Question: I created a spare list that have Part In and Part Out. As illustrate in image below.

As you can see there is Part In, Part Out and Stock Balance. Which when I enter the Part In value=1, the Stock balance value is equal to 1 and when I enter the Part Out value it will deduct the stock balance value. The problem is how to capture the Stock balance value from row 1 into row 2? The idea when entered new value Part In :
'''
[Stock Balance row 2 = Stock Balance from row 1 + Part In]
'''
I hope you understand my explanation and will help me out. Thank you.
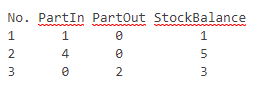
Answer: As it's too long for a comment I'll add this as an answer to flesh out my comment of
> it may be better just to have three fields in the table - date/time of
transaction, direction of transaction (in or out) and number of parts
in transaction. You can then add all the parts in, minus all the parts
out and get the balance at any point in time
Run the following VBA to create a table containing the three fields and add some sample data:
'''
Sub Test()
With DoCmd
.SetWarnings False
.RunSQL "CREATE TABLE Stock (" & _
"Date_Time DateTime, Direction CHAR, Unit INTEGER)"
.RunSQL "INSERT INTO Stock VALUES(#2017/11/20 07:00:00#, 'In', 100)"
.RunSQL "INSERT INTO Stock VALUES(#2017/11/20 07:00:01#, 'Out', 5)"
.RunSQL "INSERT INTO Stock VALUES( #2017/11/20 07:00:02#, 'In', 3)"
.RunSQL "INSERT INTO Stock VALUES(#2017/11/20 07:00:05#, 'In', 2)"
.RunSQL "INSERT INTO Stock VALUES(#2017/11/20 07:10:00#, 'Out', 15)"
.SetWarnings True
End With
End Sub
'''
This SQL will give you a running total of the balance:
'''
SELECT T1.Date_Time
, T1.Direction
, T1.Unit
, (
SELECT SUM(Unit)
FROM Stock
WHERE Direction='IN' AND Date_Time<=T1.Date_Time
) -
NZ((
SELECT SUM(Unit)
FROM Stock
WHERE Direction='OUT' AND Date_Time<=T1.Date_Time
),0) AS Balance
FROM Stock T1
'''
This SQL will give the balance at a specific point in time:
'''
SELECT Date_Time AS TimeFrame
, (
SELECT SUM(Unit) AS Stock_In
FROM Stock
WHERE Direction='In' AND Date_Time<=#2017/11/20 07:00:05#
) -
(
SELECT SUM(Unit) AS Stock_Out
FROM Stock
WHERE Direction='Out' AND Date_Time<=#2017/11/20 07:00:05#
) AS Balance
FROM Stock
WHERE Date_Time=#2017/11/20 07:00:05#
'''